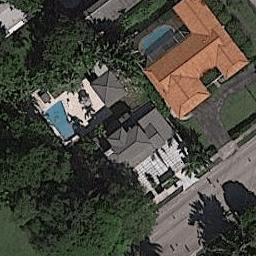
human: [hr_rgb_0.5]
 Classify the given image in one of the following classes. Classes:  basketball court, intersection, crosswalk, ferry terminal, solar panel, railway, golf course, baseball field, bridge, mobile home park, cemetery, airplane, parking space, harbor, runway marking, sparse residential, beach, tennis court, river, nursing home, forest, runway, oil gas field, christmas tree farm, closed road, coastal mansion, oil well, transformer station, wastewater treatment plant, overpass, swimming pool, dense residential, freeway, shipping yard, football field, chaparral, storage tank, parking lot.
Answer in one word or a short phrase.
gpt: coastal mansion